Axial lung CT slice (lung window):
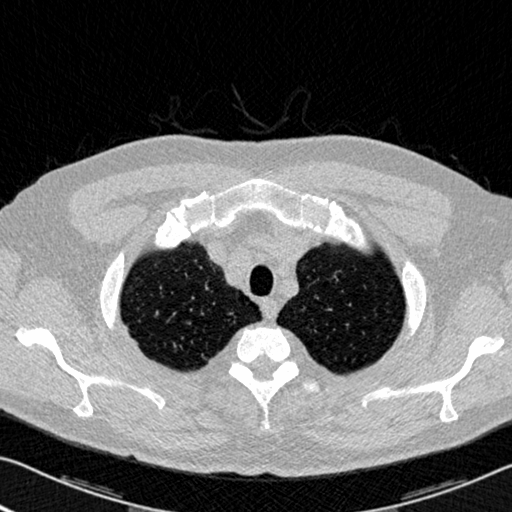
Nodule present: no